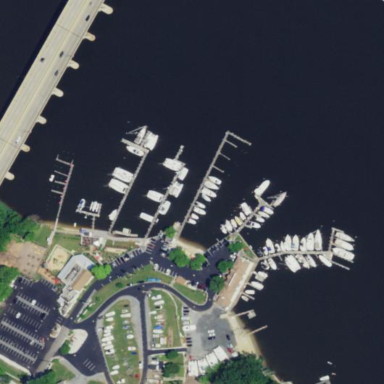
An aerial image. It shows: Marina area for leisure land.